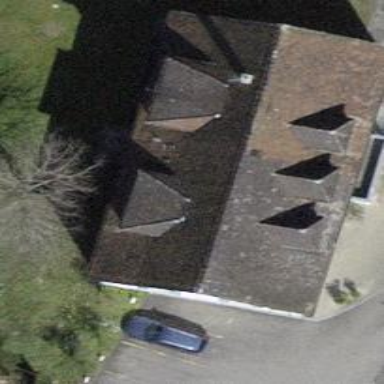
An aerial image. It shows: Building with tiled roof.